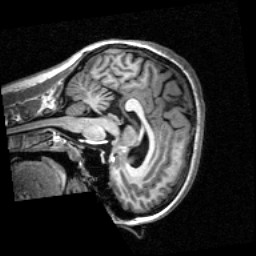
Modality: T1w
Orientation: sagittal
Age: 22
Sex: female